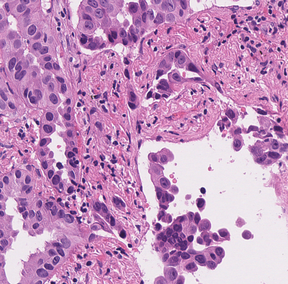
Tumor epithelial tissue: yes
Tumor-associated stroma tissue: yes
Normal tissue: no